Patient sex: M
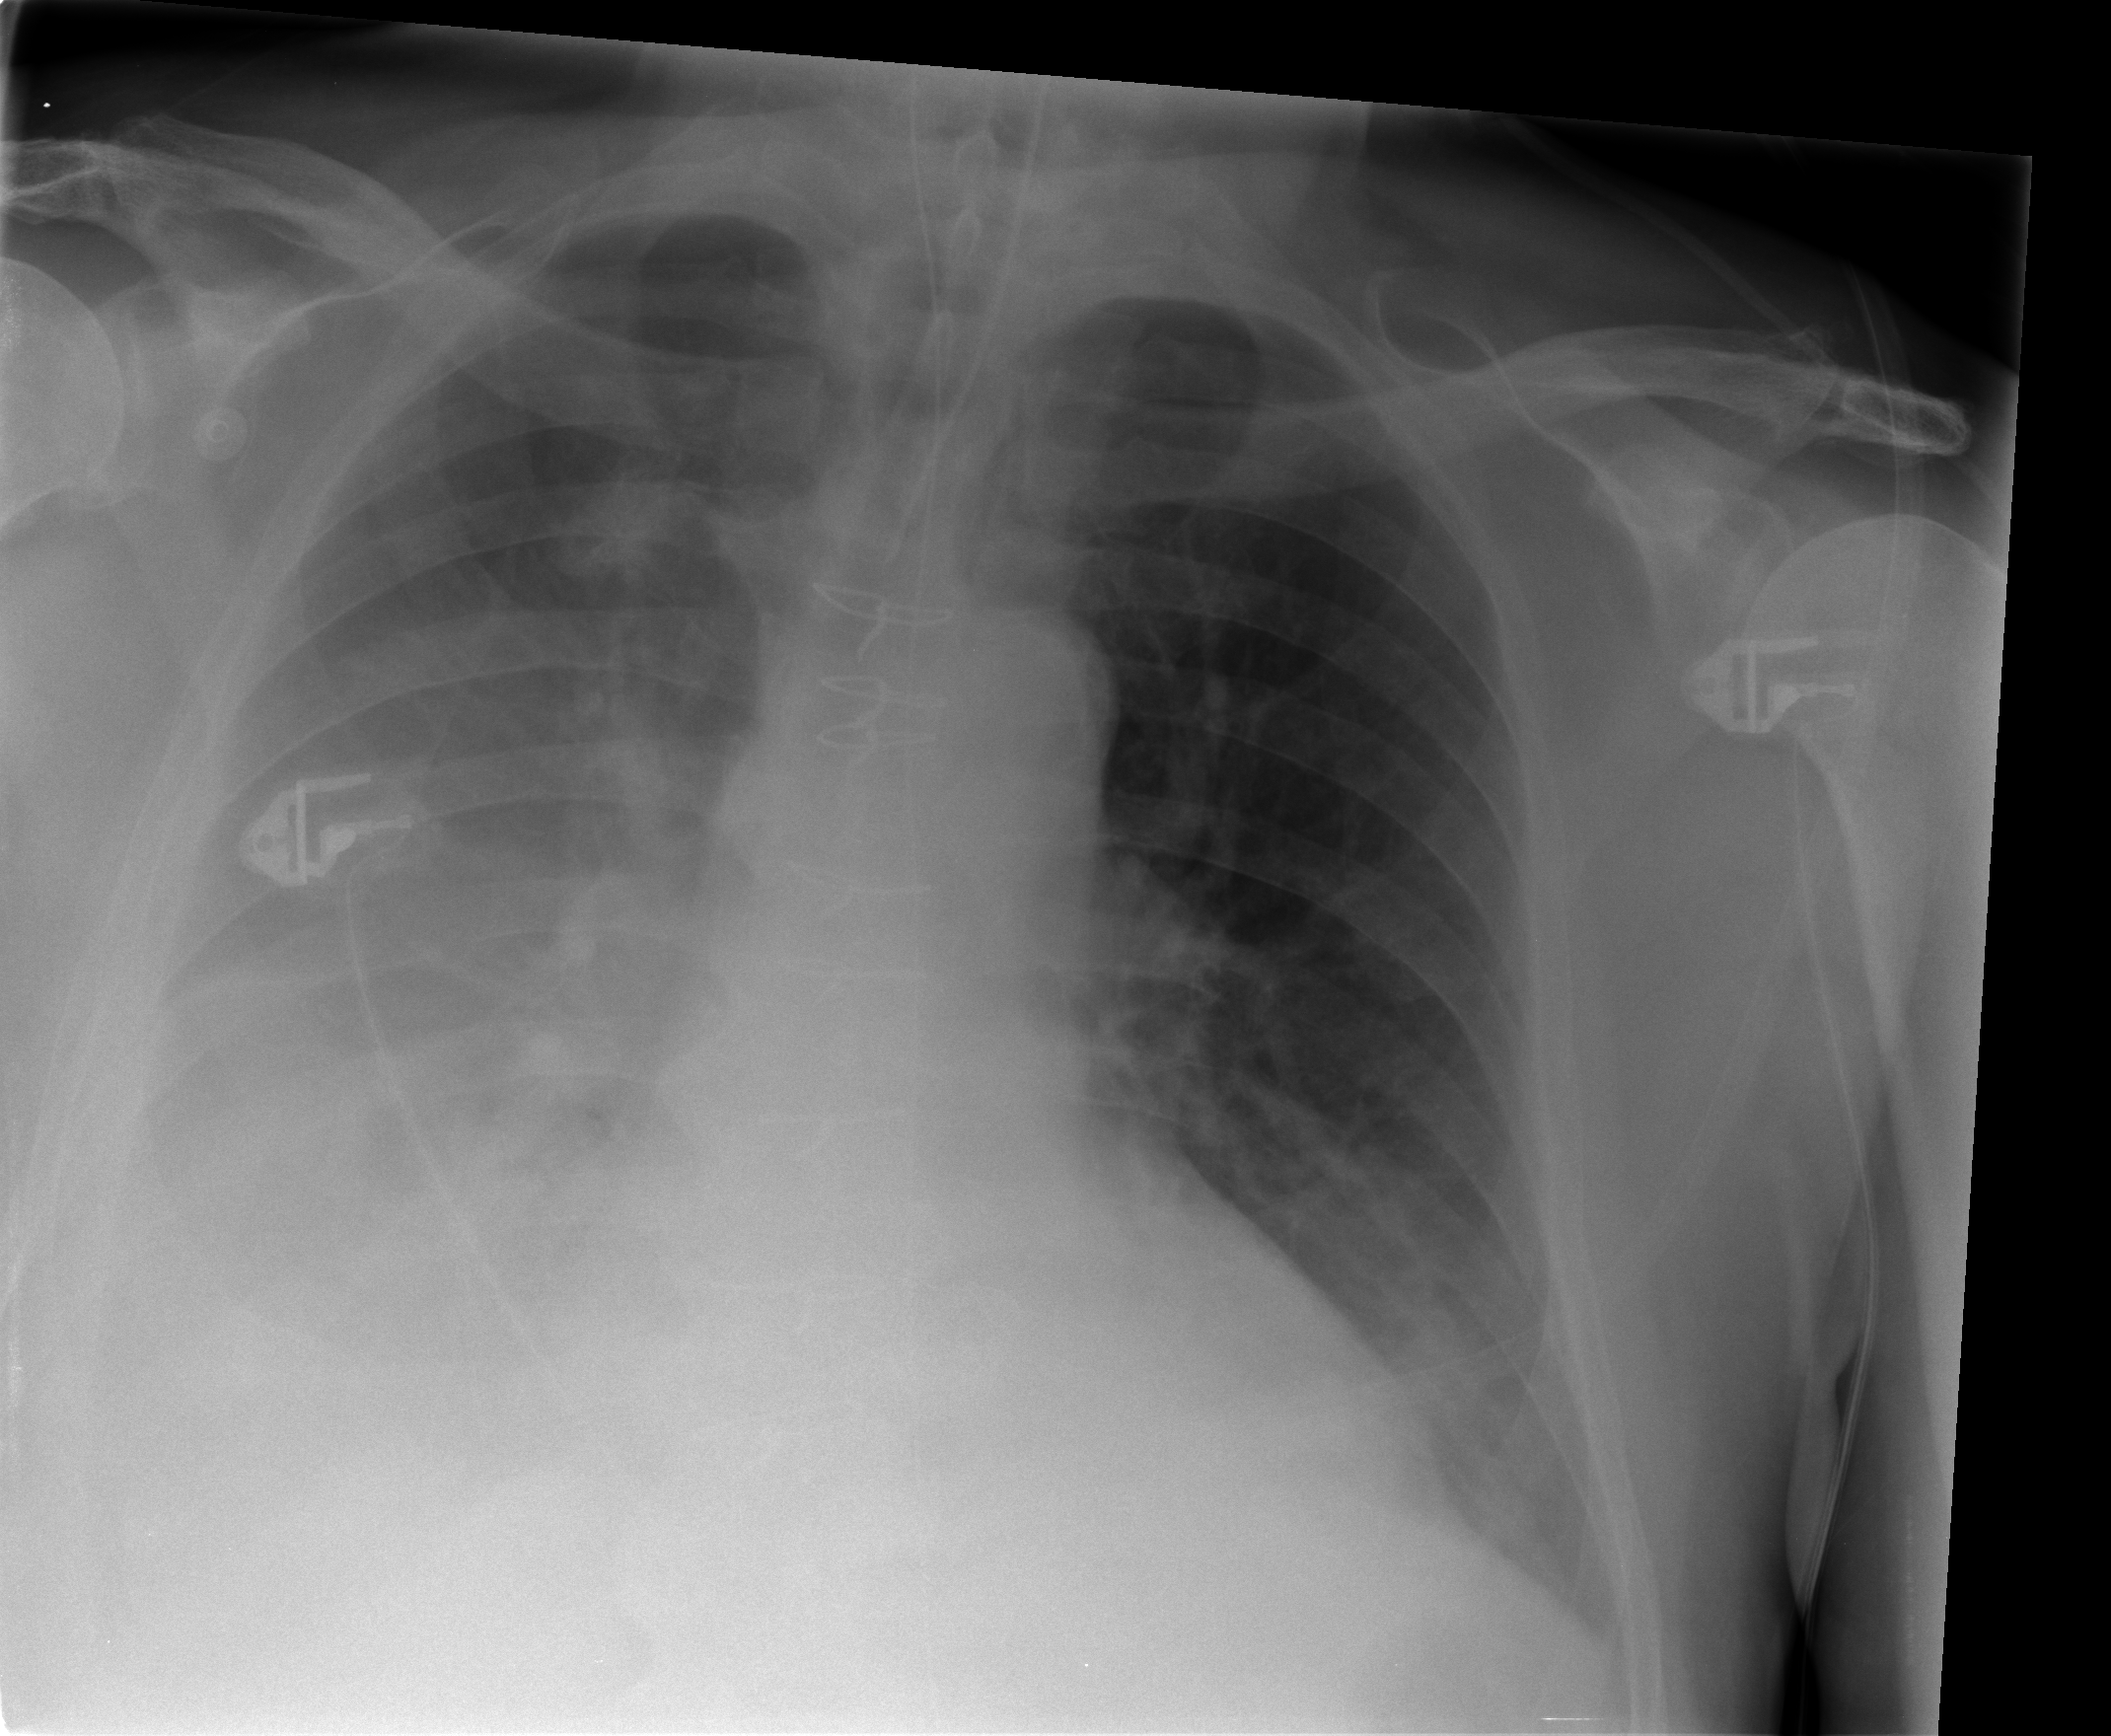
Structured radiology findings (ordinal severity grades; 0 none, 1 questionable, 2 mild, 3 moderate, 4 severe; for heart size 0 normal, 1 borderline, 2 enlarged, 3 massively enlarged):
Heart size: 2
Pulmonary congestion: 0
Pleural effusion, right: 3
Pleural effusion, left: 1
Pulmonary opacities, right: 1
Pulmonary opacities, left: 0
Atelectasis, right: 2
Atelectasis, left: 2